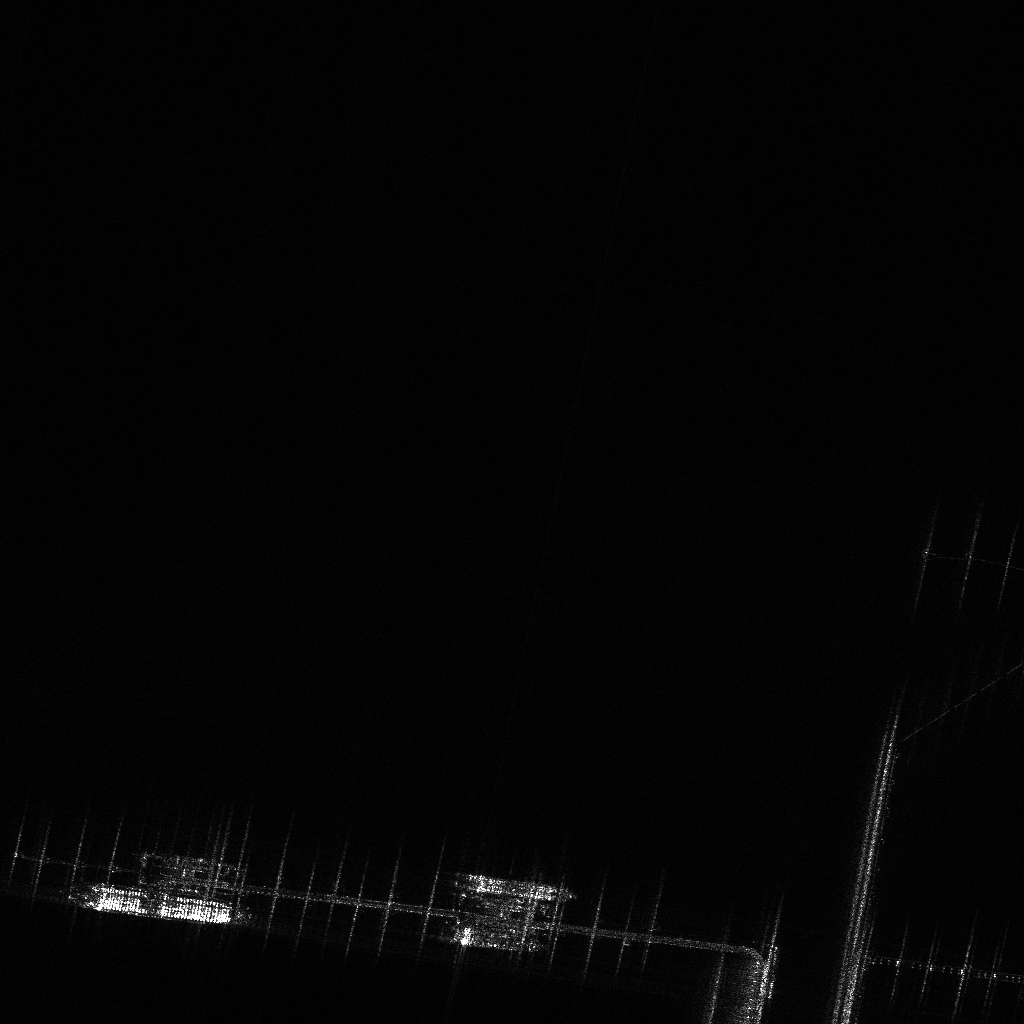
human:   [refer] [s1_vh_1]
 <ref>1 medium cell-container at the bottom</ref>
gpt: <box>[[42, 85, 58, 88, 7]]</box>